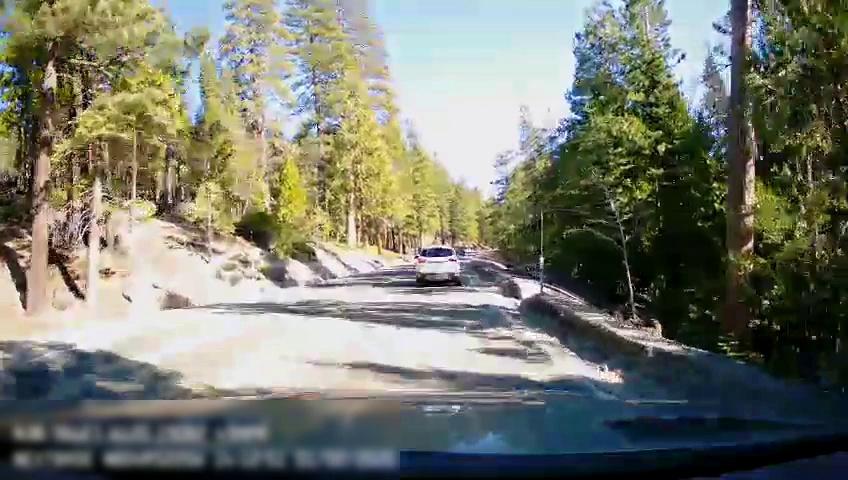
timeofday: Day
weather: Sunny
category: Drivable Space
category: Vehicles | SUV
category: Lanes | Current Lane
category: Lanes | Alternate Lane